Question: I have infinite gallery based on this example :
<URL>, every thing run ok :
exactly i want to and as shown down image ,and , but still not succeed to do it with infinite gallery

I tried with following code but it gave me when running the app ,
( MAYBE THERE IS WRONG CODES I WROTE , BUT IM STILL LEARNING JAVA AND BEGINER IN ANDROID DEVELOPMENT) .
please any help and advice will be appreciated
THANKS ALOT.
'''
<?xml version="1.0" encoding="utf-8"?>
<RelativeLayout xmlns:android="http://schemas.android.com/apk/res/android"
android:id="@+id/LinearLayout01"
android:layout_width="fill_parent"
android:layout_height="fill_parent"
android:orientation="vertical"
android:gravity="center_horizontal">
<ImageView
android:id="@+id/image"
android:layout_height="300dp"
android:layout_width="fill_parent" />
<TextView
android:text="TextView"
android:id="@+id/textView1"
android:layout_width="fill_parent"
android:layout_height="fill_parent"
android:textColor="#B22222"
android:textSize="20dp"
android:gravity="center"
android:layout_margin="30dp"
android:layout_below="@+id/image" />
'''
'''
public class InfiniteScrollingGalleryActivity extends Activity {
/** Called when the activity is first created. */
@Override
public void onCreate(Bundle savedInstanceState) {
super.onCreate(savedInstanceState);
// Set the layout to use
setContentView(R.layout.main);
InfiniteGallery galleryOne = (InfiniteGallery) findViewById(R.id.galleryOne);
galleryOne.setAdapter(new InfiniteGalleryAdapter(this));
} }
'''
'''
public class InfiniteGalleryAdapter extends BaseAdapter {
/** The width of each child image */
private static final int G_ITEM_WIDTH = 360;
/** The height of each child image */
private static final int G_ITEM_HEIGHT = 240;
/** The context your gallery is running in (usually the activity) */
private Context mContext;
private int imageWidth;
private int imageHeight;
private int[] imageIds;
public InfiniteGalleryAdapter(Context c, int[] imageIds) {
this.mContext = c;
this.imageIds = imageIds; }
public int getCount() {
return Integer.MAX_VALUE; }
public Object getItem(int position) {
return position; }
public long getItemId(int position) {
return position; }
private Activity activity;
private LayoutInflater inflater=null;
public InfiniteGalleryAdapter(Activity a) {
final int[] imageIds;
activity = a;
inflater = (LayoutInflater)activity.getSystemService
Context.LAYOUT_INFLATER_SERVICE); }
public class ViewHolder{
public TextView text;
public ImageView image; }
public View getView(int position, View convertView, ViewGroup parent) {
ImageView i = getImageView();
try {
int itemPos = (position % imageIds.length);
i.setImageResource(imageIds[itemPos]);
((BitmapDrawable) i.getDrawable()).setAntiAlias(true); }
catch (OutOfMemoryError e) {
Log.e("InfiniteGalleryResourceAdapter", "Out of memory creating imageview.
Using empty view.", e); }
View vi=convertView;
ViewHolder holder;
if(convertView==null){
vi = inflater.inflate(R.layout.gallery_items, null);
holder=new ViewHolder();
holder.text=(TextView)vi.findViewById(R.id.textView1);
holder.image=(ImageView)vi.findViewById(R.id.image);
vi.setTag(holder); }
else
holder=(ViewHolder)vi.getTag();
holder.text.setText(name[position]);
final int stub_id=images[position];
holder.image.setImageResource(stub_id);
return vi; }
private int[] images = {
R.drawable.one_1, R.drawable.one_4,
R.drawable.one_2, R.drawable.one_5,
R.drawable.one_3 };
private String[] name = {
"this is my car", "i love this",
"please hekp me", "im in park",
" This is nice place to visit.", };
private ImageView getImageView() {
setImageDimensions();
ImageView i = new ImageView(mContext);
i.setLayoutParams(new Gallery.LayoutParams(imageWidth, imageHeight));
i.setScaleType(ScaleType.CENTER_INSIDE); return i; }
private void setImageDimensions() {
if (imageWidth == 0 || imageHeight == 0) {
imageWidth = AndroidUtils.convertToPix(mContext, G_ITEM_WIDTH);
imageHeight = AndroidUtils.convertToPix(mContext,G_ITEM_HEIGHT);
} }
}
'''
This is logcat error :
'''
04-10 02:25:13.057: E/AndroidRuntime(12302): FATAL EXCEPTION: main
04-10 02:25:13.057: E/AndroidRuntime(12302): java.lang.NullPointerException
04-10 02:25:13.057: E/AndroidRuntime(12302):
at com.infinite.test.AndroidUtils.convertToPix(AndroidUtils.java:11)
04-10 02:25:13.057: E/AndroidRuntime(12302):
at com.infinite.test.InfiniteGalleryAdapter.setImageDimensions
(InfiniteGalleryAdapter.java:131)
4-10 02:25:13.057: E/AndroidRuntime(12302):
at com.infinite.test.InfiniteGalleryAdapter.getImageView
(InfiniteGalleryAdapter.java:117)
04-10 02:25:13.057: E/AndroidRuntime(12302):
at com.infinite.test.InfiniteGalleryAdapter.getView(InfiniteGalleryAdapter.java:66)
04-10 02:25:13.057: E/AndroidRuntime(12302):
at android.widget.AbsSpinner.onMeasure(AbsSpinner.java:192)
04-10 02:25:13.057: E/AndroidRuntime(12302):
at android.view.View.measure( View.java:8366)
04-10 02:25:13.057: E/AndroidRuntime(12302):
at android.view.ViewGroup.measureChildWithMargins(ViewGroup.java:3138)
04-10 02:25:13.057: E/AndroidRuntime(12302):
at android.widget.LinearLayout.measureChildBeforeLayout(LinearLayout.java:1017)
04-10 02:25:13.057: E/AndroidRuntime(12302):
at android.widget.LinearLayout.measureVertical(LinearLayout.java:386)
04-10 02:25:13.057: E/AndroidRuntime(12302):
at android.widget.LinearLayout.onMeasure(LinearLayout.java:309)
04-10 02:25:13.057: E/AndroidRuntime(12302):
at android.view.View.measure(View.java:8366)
04-10 02:25:13.057: E/AndroidRuntime(12302):
at android.view.ViewGroup.measureChildWithMargins(viewGroup.java:3138)
04-10 02:25:13.057: E/AndroidRuntime(12302):
at android.widget.FrameLayout.onMeasure(FrameLayout.java:250)
04-10 02:25:13.057: E/AndroidRuntime(12302):
at android.view.View.measure(View.java:8366)
04-10 02:25:13.057: E/AndroidRuntime(12302):
at android.widget.LinearLayout.measureVertical(LinearLayout.java:531)
04-10 02:25:13.057: E/AndroidRuntime(12302):
at android.widget.LinearLayout.onMeasure(LinearLayout.java:309)
04-10 02:25:13.057: E/AndroidRuntime(12302):
at android.view.View.measure(View.java:8366)
04-10 02:25:13.057: E/AndroidRuntime(12302):
at android.view.ViewGroup.measureChildWithMargins(ViewGroup.java:3138)
04-10 02:25:13.057: E/AndroidRuntime(12302):
at android.widget.FrameLayout.onMeasure(FrameLayout.java:250)
04-10 02:25:13.057: E/AndroidRuntime(12302):
at android.view.View.measure(View.java:8366)
04-10 02:25:13.057: E/AndroidRuntime(12302):
at android.view.ViewRoot.performTraversals(ViewRoot.java:844)
04-10 02:25:13.057: E/AndroidRuntime(12302):
at android.view.ViewRoot.handleMessage(ViewRoot.java:1865)
04-10 02:25:13.057: E/AndroidRuntime(12302):
at android.os.Handler.dispatchMessage(Handler.java:99)
04-10 02:25:13.057: E/AndroidRuntime(12302):
at android.os.Looper.loop(Looper.java:123)
04-10 02:25:13.057: E/AndroidRuntime(12302):
at android.app.ActivityThread.main(ActivityThread.java:3687)
04-10 02:25:13.057: E/AndroidRuntime(12302):
at java.lang.reflect.Method.invokeNative(Native Method)
04-10 02:25:13.057: E/AndroidRuntime(12302):
at java.lang.reflect.Method.invoke (Method.java:507)
04-10 02:25:13.057: E/AndroidRuntime(12302):
at com.android.internal.os.ZygoteInit$MethodAndArgsCaller.run(ZygoteInit.java:842)
04-10 02:25:13.057: E/AndroidRuntime(12302):
at com.android.internal.os.ZygoteInit.main(ZygoteInit.java:600)
04-10 02:25:13.057: E/AndroidRuntime(12302):
at dalvik.system.NativeStart.main(Native Method)
04-10 02:25:13.061: E/(129): Dumpstate > /data/log/dumpstate_app_error
'''
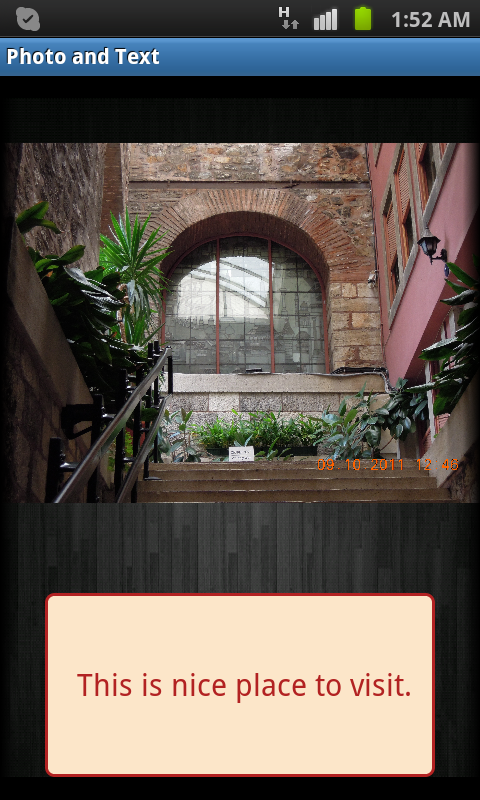
Answer: The problem seems to lie with the context variable and position of images. try the following code for your adapter:
'''
public class InfiniteGalleryAdapter extends BaseAdapter {
/** The width of each child image */
private static final int G_ITEM_WIDTH = 360;
/** The height of each child image */
private static final int G_ITEM_HEIGHT = 240;
/** The context your gallery is running in (usually the activity) */
private Context mContext;
private int imageWidth;
private int imageHeight;
private int[] imageIds;
public InfiniteGalleryAdapter(Context c, int[] imageIds) {
this.mContext = c;
this.imageIds = imageIds; }
public int getCount() {
return Integer.MAX_VALUE;
}
public Object getItem(int position) {
return position; }
public long getItemId(int position) {
return position; }
//private Activity activity;
private LayoutInflater inflater=null;
public InfiniteGalleryAdapter(Context a) {
final int[] imageIds;
//activity = a;
this.mContext = a;
inflater = (LayoutInflater)mContext.getSystemService ( Context.LAYOUT_INFLATER_SERVICE);
} public class ViewHolder{
public TextView text;
public ImageView image;
}
private int[] images = {
R.drawable.one_1, R.drawable.one_4,
R.drawable.one_2, R.drawable.one_5,
R.drawable.one_3
};
private String[] name = {
"this is my car", "i love this",
"please hekp me", "im in park",
" This is nice place to visit.",
};
public View getView(int position, View convertView, ViewGroup parent) {
ImageView i = getImageView();
int itemPos = (position % images.length);
try {
i.setImageResource(images[itemPos]);
((BitmapDrawable) i.getDrawable()).setAntiAlias(true); }
catch (OutOfMemoryError e) {
Log.e("InfiniteGalleryResourceAdapter", "Out of memory creating imageview. Using empty view.", e);
} View vi=convertView;
ViewHolder holder;
if(convertView==null){
vi = inflater.inflate(R.layout.gallery_items, null);
holder=new ViewHolder();
holder.text=(TextView)vi.findViewById(R.id.textView1);
holder.image=(ImageView)vi.findViewById(R.id.image);
vi.setTag(holder);
} else
holder=(ViewHolder)vi.getTag();
holder.text.setText(name[itemPos]);
final int stub_id=images[itemPos];
holder.image.setImageResource(stub_id);
return vi;
}
private ImageView getImageView() {
setImageDimensions();
ImageView i = new ImageView(mContext);
i.setLayoutParams(new Gallery.LayoutParams(imageWidth, imageHeight));
i.setScaleType(ScaleType.CENTER_INSIDE);
return i; }
private void setImageDimensions() {
if (imageWidth == 0 || imageHeight == 0) {
imageWidth = AndroidUtils.convertToPix(mContext, G_ITEM_WIDTH);
imageHeight = AndroidUtils.convertToPix(mContext,G_ITEM_HEIGHT);
} } }
'''